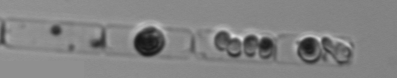
Label: Guinardia_delicatula_TAG_internal_parasite